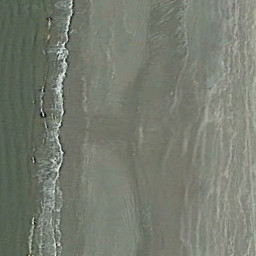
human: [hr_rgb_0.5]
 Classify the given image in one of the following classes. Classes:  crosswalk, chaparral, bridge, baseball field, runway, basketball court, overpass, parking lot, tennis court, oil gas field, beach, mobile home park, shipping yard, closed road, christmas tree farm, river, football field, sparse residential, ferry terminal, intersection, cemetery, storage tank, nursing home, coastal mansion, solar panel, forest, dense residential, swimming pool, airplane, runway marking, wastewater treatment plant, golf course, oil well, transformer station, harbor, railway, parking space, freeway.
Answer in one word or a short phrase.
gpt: beach